Field crop: maize
Growth stage: 2
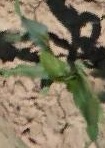
Species: maize